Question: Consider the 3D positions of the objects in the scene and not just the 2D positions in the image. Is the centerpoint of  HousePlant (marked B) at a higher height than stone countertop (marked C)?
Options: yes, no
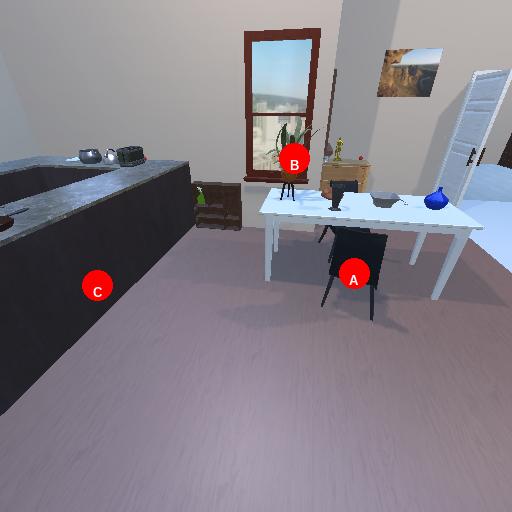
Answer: yes